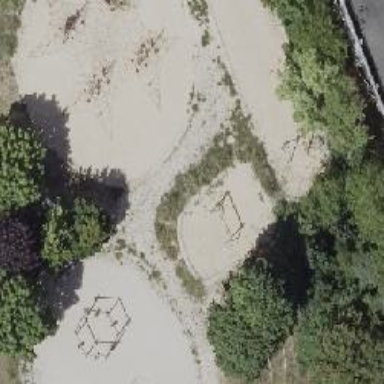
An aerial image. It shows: Playground with swings.